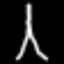
Label: The Eiffel Tower